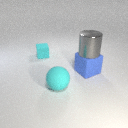
small cyan rubber cube behind large cyan rubber sphere